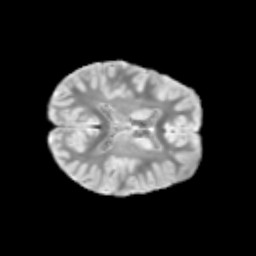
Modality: T2w
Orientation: axial
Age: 9
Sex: male
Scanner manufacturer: siemens
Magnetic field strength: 3 T
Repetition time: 3.8 s
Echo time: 0.07 s